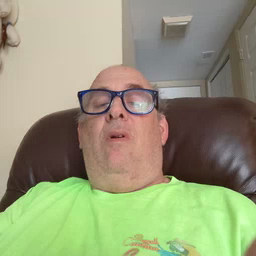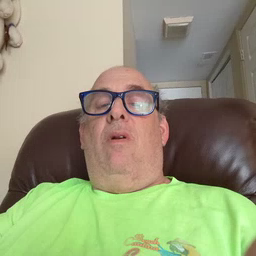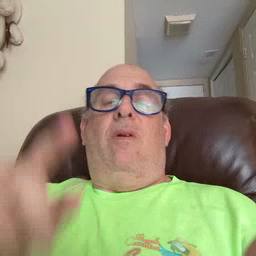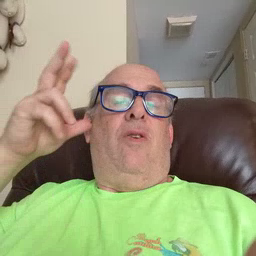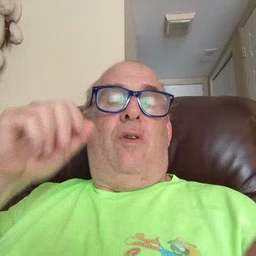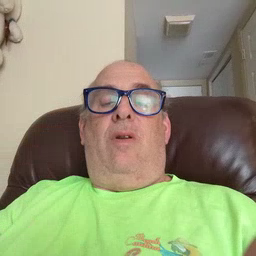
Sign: hear